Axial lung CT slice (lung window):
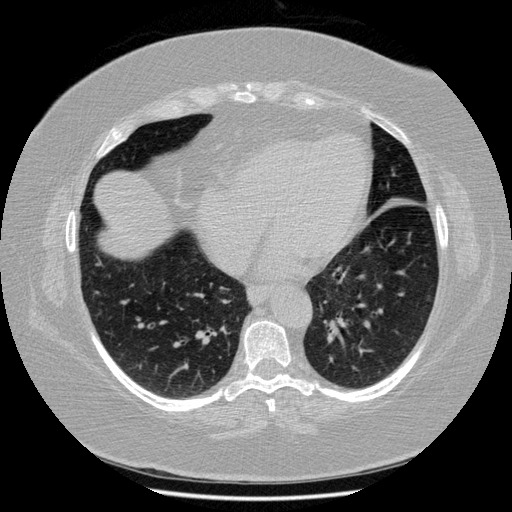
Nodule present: no